Question: # Context
I have a tree view with folders ('.directory'):

When I mouseover on a folder, I show / hide buttons ('.delete' and '.add').
I need to can click on this buttons.
# Question
How to let the buttons displayed when I mouseleave '.directory'?
# Code
<URL>
'''
<li>
<a class="directory">TEST</a>
<a class="delete" style="display: none;"></a>
<a class="add" style="display: none";></a>
</li>
'''
<URL>
'''
$('a.directory').on({
mouseenter: function() {
$(this).parent().find('a.delete, a.add').show();
},
mouseleave: function() {
$(this).parent().find('a.delete, a.add').hide();
}
});
'''
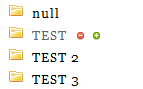
Answer: Just try to wrap it
'''
<div class="directory">
<a class="value">TEST</a>
<a class="delete" style="display: none;"></a>
<a class="add" style="display: none";></a>
</div>
'''
Then when hovering directory, it will still be hovered when you hover '.delete' or '.add'
'''
$('div.directory').on({
mouseenter: function() {
$(this).children('a.delete, a.add').show();
},
mouseleave: function() {
$(this).children('a.delete, a.add').hide();
}
});
'''